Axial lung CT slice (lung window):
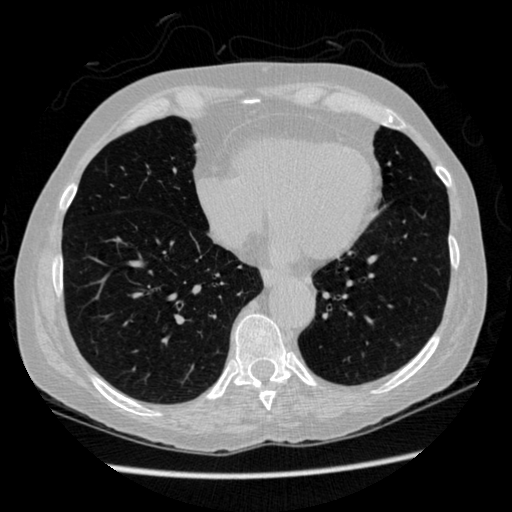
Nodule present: no